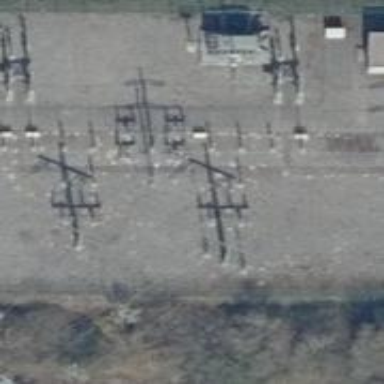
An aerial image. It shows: Power line in the image.